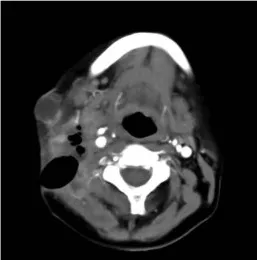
Images of neck tumor. (c) After apatinib treatment for 10 days, the computed tomography revealed the neck tumor was markedly reduced.
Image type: radiology (ct)